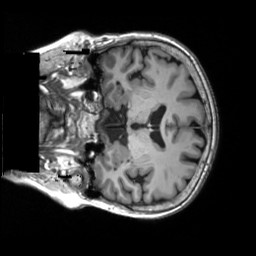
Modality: T1w
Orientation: coronal
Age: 65
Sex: female
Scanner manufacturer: siemens
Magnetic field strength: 3 T
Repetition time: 2.5 s
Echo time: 0.00248 s